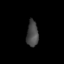
Tissue: lung
Cell type: Epithelial cells
Senescence score: 0.1445
Nuclear area (px): 297
Mean DAPI intensity: 70.993